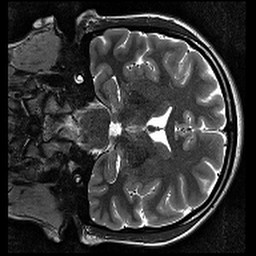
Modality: T2w
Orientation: coronal